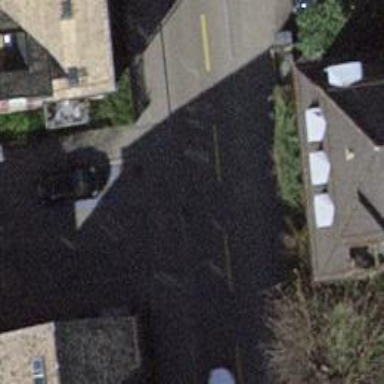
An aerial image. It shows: Unmarked crossing with traffic calming table on the road.